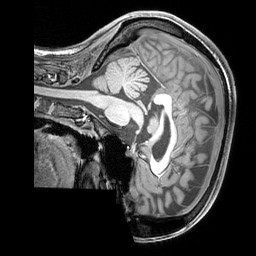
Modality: T1w
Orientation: sagittal
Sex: female
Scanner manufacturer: siemens
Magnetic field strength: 3 T
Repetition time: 2.3 s
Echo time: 0.00226 s